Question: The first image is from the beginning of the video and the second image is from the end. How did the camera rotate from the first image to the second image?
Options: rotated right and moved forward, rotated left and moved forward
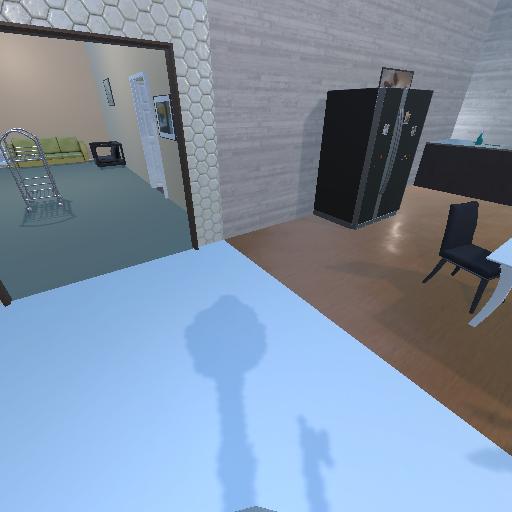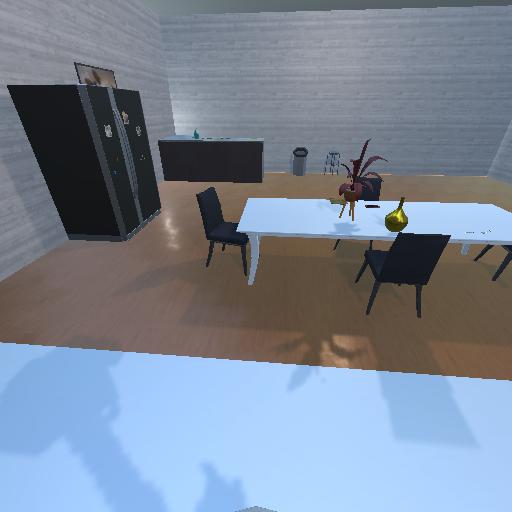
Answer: rotated right and moved forward